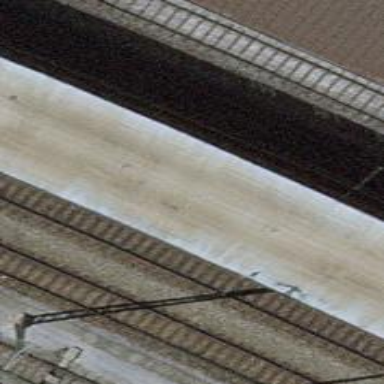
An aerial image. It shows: Platform edge at railway station.